Question: I want to create some Spring based REST service sample. I want to get JSON based on Foo object, but when I try to send request using curl, it shows 406 error: "The resource identified by this request is only capable of generating responses with characteristics not acceptable according to the request "accept" headers.". Here is my code:
RestControl.java
'''
package hello;
import org.springframework.stereotype.*;
import org.springframework.web.bind.annotation.*;
@Controller
@RequestMapping("/app")
public class RestControl {
@RequestMapping(value="/get",produces="application/json", method=RequestMethod.GET)
@ResponseBody
public Foo getFoo(){
Foo f = new Foo();
f.setId(new Long(1));
f.setName("lol");
return f;
}
}
'''
Foo.java:
'''
package hello;
public class Foo {
private Long id;
private String name;
public void setId(Long id){
this.id=id;
}
public void setName(String name){
this.name=name;
}
public Long getId(){
return this.id;
}
public String getName(){
return this.name;
}
}
'''
web.xml:
'''
<web-app id="WebApp_ID" version="2.4"
xmlns="http://java.sun.com/xml/ns/j2ee" xmlns:xsi="http://www.w3.org/2001/XMLSchema-instance"
xsi:schemaLocation="http://java.sun.com/xml/ns/j2ee
http://java.sun.com/xml/ns/j2ee/web-app_2_4.xsd">
<display-name>Spring Web MVC Application</display-name>
<servlet>
<servlet-name>mvc-dispatcher</servlet-name>
<servlet-class>org.springframework.web.servlet.DispatcherServlet</servlet-class>
<load-on-startup>1</load-on-startup>
</servlet>
<servlet-mapping>
<servlet-name>mvc-dispatcher</servlet-name>
<url-pattern>/</url-pattern>
</servlet-mapping>
<context-param>
<param-name>contextConfigLocation</param-name>
<param-value>/WEB-INF/mvc-dispatcher-servlet.xml</param-value>
</context-param>
<listener>
<listener-class>org.springframework.web.context.ContextLoaderListener</listener-class>
</listener>
</web-app>
'''
mvc-dispatcher-servlet.xml:
'''
<beans xmlns="http://www.springframework.org/schema/beans"
xmlns:context="http://www.springframework.org/schema/context"
xmlns:xsi="http://www.w3.org/2001/XMLSchema-instance"
xmlns:tx="http://www.springframework.org/schema/tx"
xmlns:aop="http://www.springframework.org/schema/aop"
xmlns:mvc="http://www.springframework.org/schema/mvc"
xsi:schemaLocation="
http://www.springframework.org/schema/beans
http://www.springframework.org/schema/beans/spring-beans-3.1.xsd
http://www.springframework.org/schema/context
http://www.springframework.org/schema/context/spring-context-3.0.xsd
http://www.springframework.org/schema/tx
http://www.springframework.org/schema/tx/spring-tx-4.0.xsd
http://www.springframework.org/schema/mvc
http://www.springframework.org/schema/mvc/spring-mvc-3.0.xsd">
<mvc:annotation-driven />
<bean id="RestControl"
class="hello.RestControl" />
<bean id="foo"
class="hello.Foo" />
</beans>
'''
Upd:
Upd2:
org.codehaus.jackson
jackson-mapper-asl
1.9.13
'''
<dependency>
<groupId>org.springframework</groupId>
<artifactId>spring-context</artifactId>
<version>${spring-framework.version}</version>
</dependency>
<dependency>
<groupId>org.springframework</groupId>
<artifactId>spring-tx</artifactId>
<version>${spring-framework.version}</version>
</dependency>
<dependency>
<groupId>log4j</groupId>
<artifactId>log4j</artifactId>
<version>1.2.17</version>
</dependency>
<dependency>
<groupId>javax.xml.bind</groupId>
<artifactId>jaxb-api</artifactId>
<version>2.2.12</version>
</dependency>
<!-- Spring ORM support -->
<dependency>
<groupId>org.springframework</groupId>
<artifactId>spring-orm</artifactId>
<version>${spring-framework.version}</version>
</dependency>
<dependency>
<groupId>org.springframework</groupId>
<artifactId>spring-webmvc</artifactId>
<version>${spring-framework.version}</version>
</dependency>
<dependency>
<groupId>org.springframework</groupId>
<artifactId>spring-web</artifactId>
<version>${spring-framework.version}</version>
</dependency>
'''
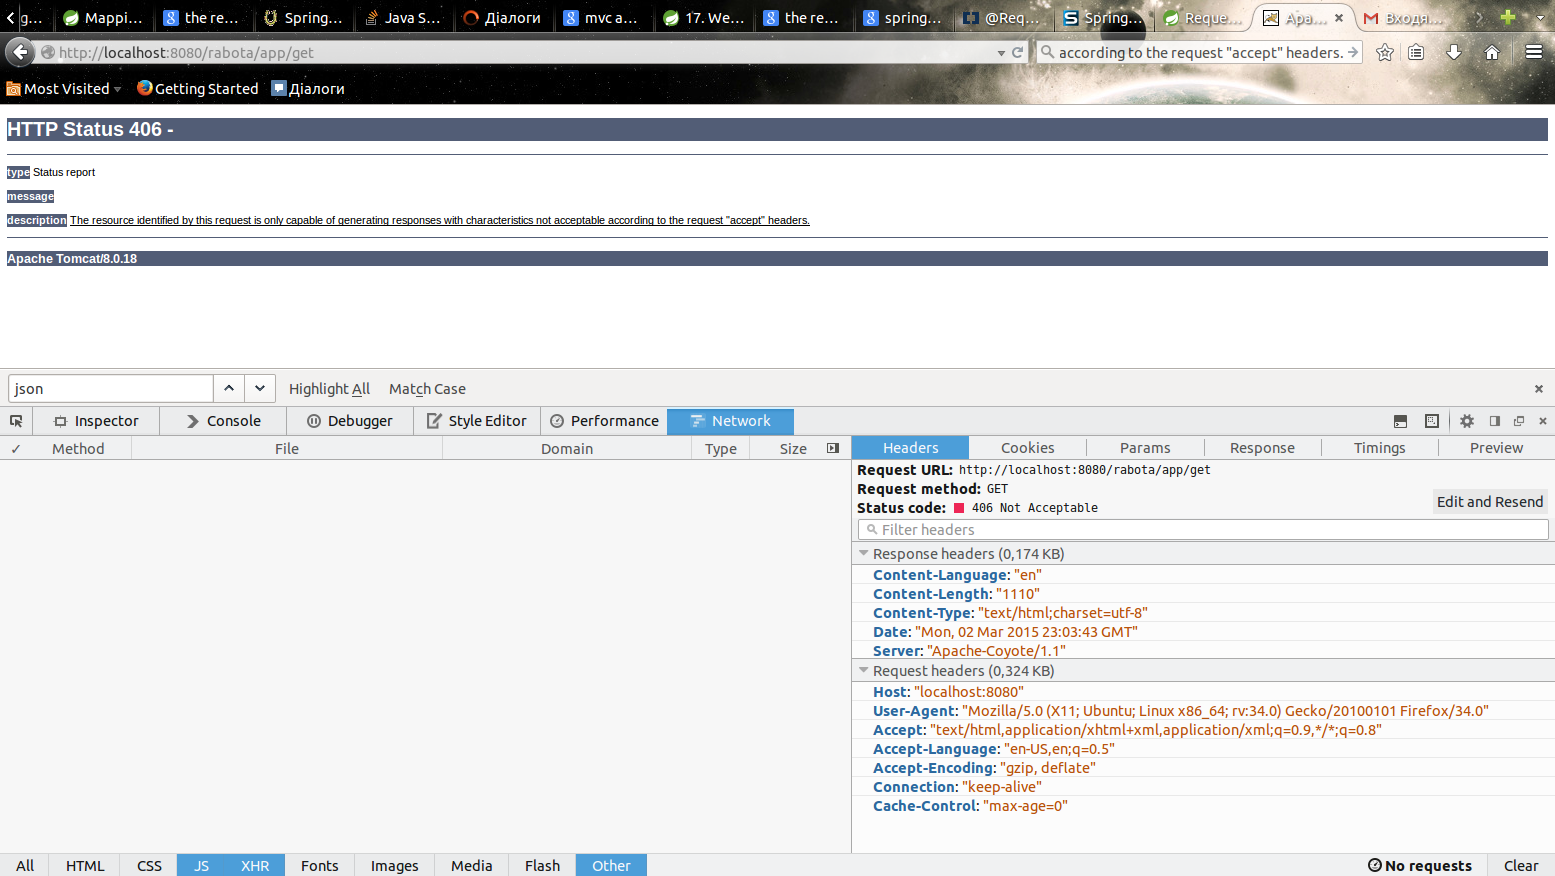
Answer: Spring by itself does not know how to correctly serialize and deserialize your domain objects, you need to include Jackson in your project to handle that:
'''
<dependency>
<groupId>com.fasterxml.jackson.core</groupId>
<artifactId>jackson-core</artifactId>
<version>2.2.2</version>
</dependency>
<dependency>
<groupId>com.fasterxml.jackson.core</groupId>
<artifactId>jackson-databind</artifactId>
<version>2.2.2</version>
</dependency>
<dependency>
<groupId>com.fasterxml.jackson.core</groupId>
<artifactId>jackson-annotations</artifactId>
<version>2.2.2</version>
</dependency>
'''
There is no special configuration required to tell Jackson to handle your JSON translation, unless you want to add some customization in the process.